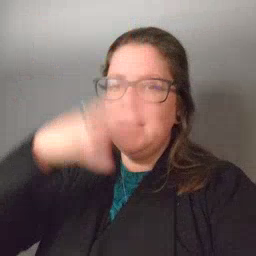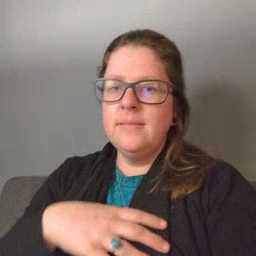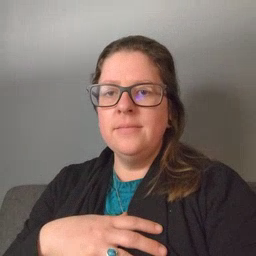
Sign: man